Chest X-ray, PA view. Patient: 49 years old, sex M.
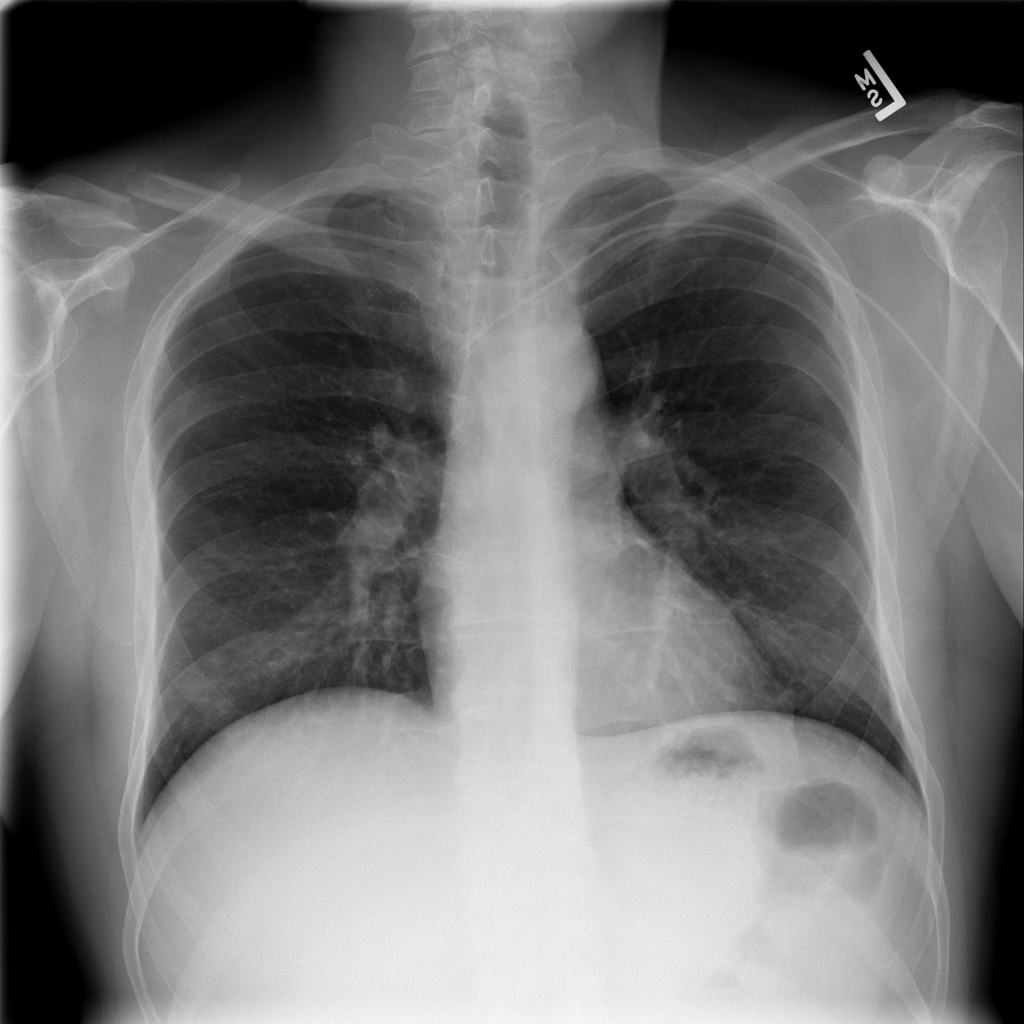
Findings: Mass